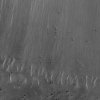
Atmospheric dust classification: not_dusty